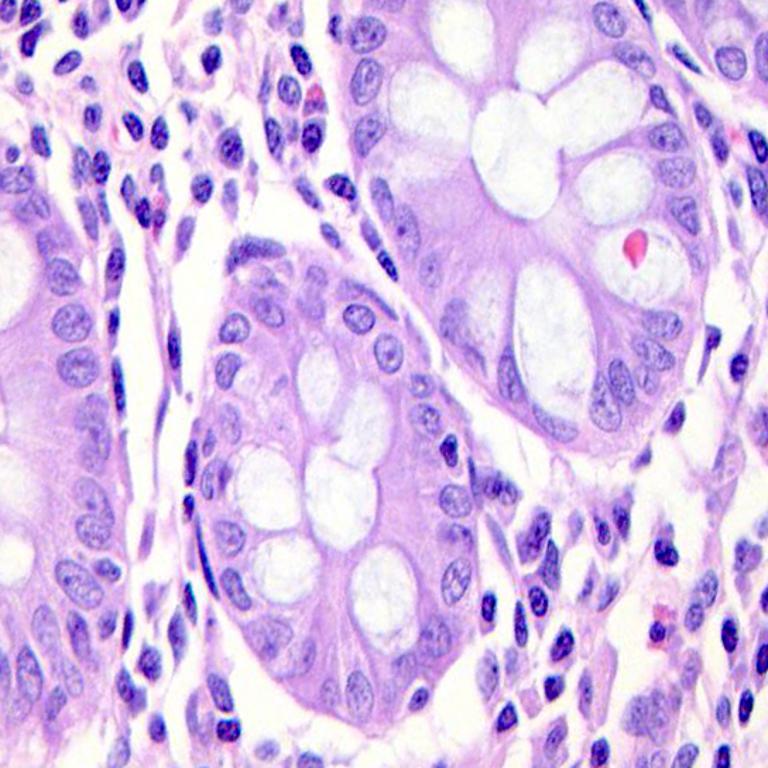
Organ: colon
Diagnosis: benign